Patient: sex M, age 55
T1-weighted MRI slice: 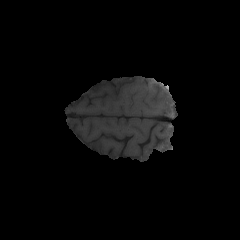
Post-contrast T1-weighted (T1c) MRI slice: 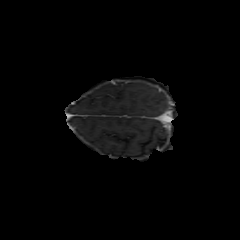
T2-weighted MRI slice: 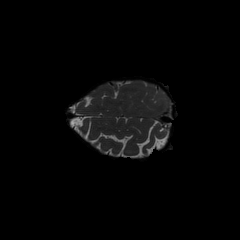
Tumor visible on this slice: no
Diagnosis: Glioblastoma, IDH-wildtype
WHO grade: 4